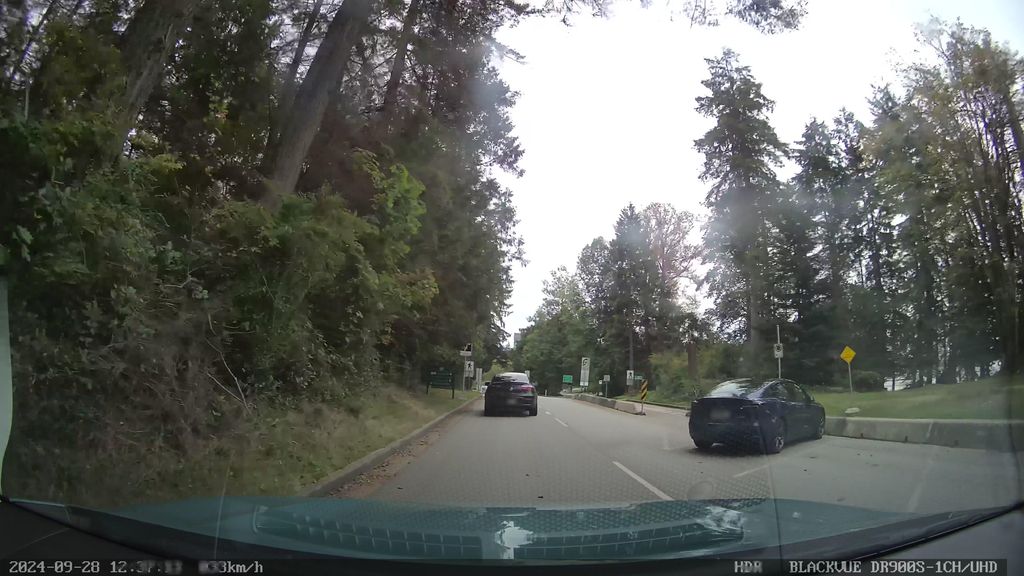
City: vancouver